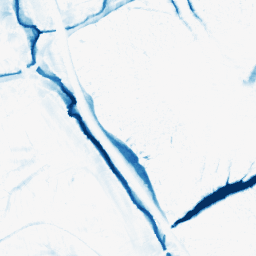
Category: morphological
Decomposition family: morphological_ellipse
Decomposition parameters: operation: closing
width: 20
height: 20
Upsampling method: lanczos
Upsampling parameters: scale: 4
Upsampling scale: 4